Interaction volume radius: 5 \u00c5
Interaction volume height: 10 \u00c5
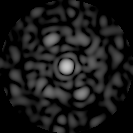
Disorder parameter: 0.8258